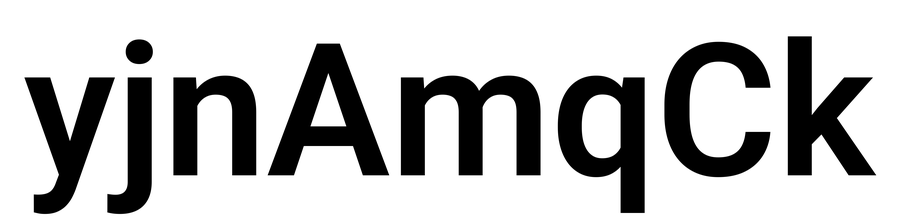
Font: Roboto_SemiBold